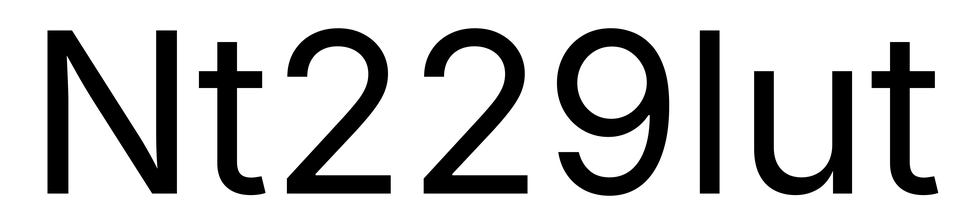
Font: Inter_Regular